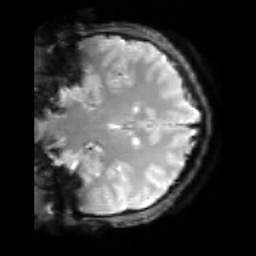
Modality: inplaneT2
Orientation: coronal
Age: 19
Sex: male
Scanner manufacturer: siemens
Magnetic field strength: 3 T
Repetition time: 5 s
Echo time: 0.034 s